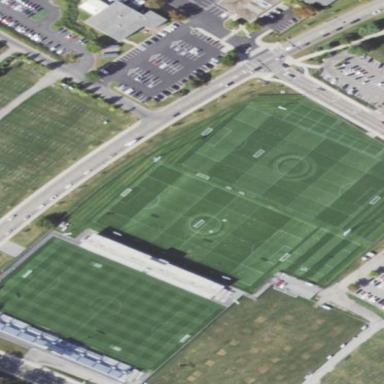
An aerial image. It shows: Soccer pitch designated for leisure and sports activities.